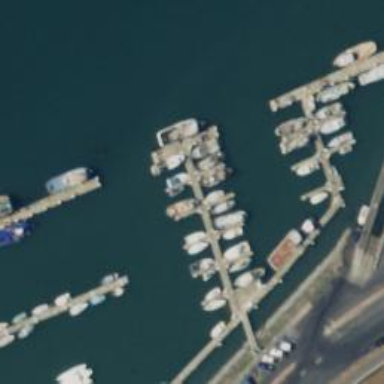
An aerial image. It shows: Dock located along the waterway.